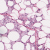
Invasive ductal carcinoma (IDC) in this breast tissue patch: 0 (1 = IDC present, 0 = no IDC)